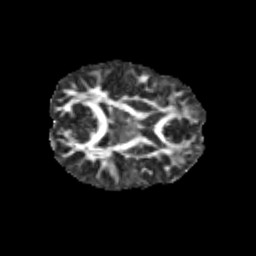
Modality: FA
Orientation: axial
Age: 10
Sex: male
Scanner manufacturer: siemens
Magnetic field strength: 3 T
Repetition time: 3.8 s
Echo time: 0.07 s